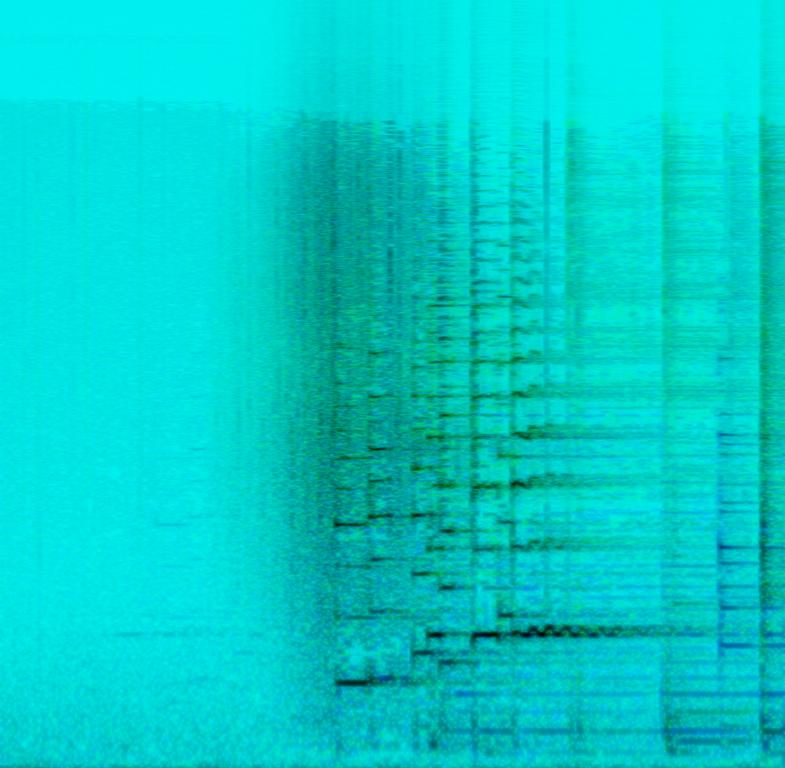
The low quality recording features a jazz song that consists of electric guitar melody, shimmering hi hats, snappy snare, groovy piano melody and some applause at the very beginning of the loop. The recording is noisy and it sounds passionate and reverberant.